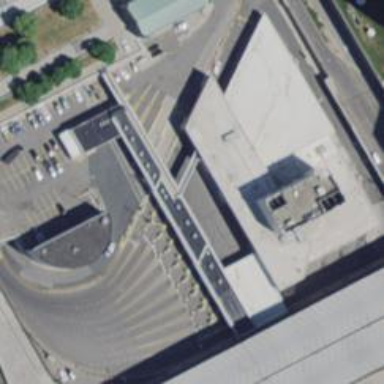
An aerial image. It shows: Border control barrier.